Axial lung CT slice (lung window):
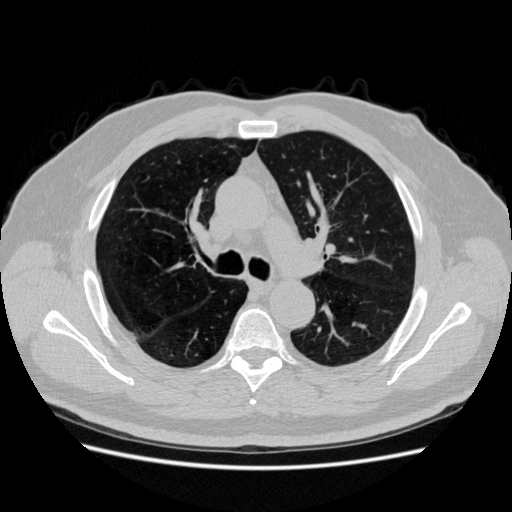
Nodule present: no